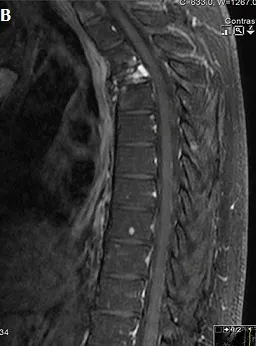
Axial.
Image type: radiology (mri)